Question: I have this simple problem. I want my navigation to stay on top. I know that the codes should be:
'''
position: fixed;
top: 0;
left: 0;
'''
But the problem is,whenever I'm inserting it in the dev mode(where I write the codes), it doesn't change, but in the inspect element, it is working. The question is what am I supposed to use(class name or id or whatever you suggest) so that I can edit the code.
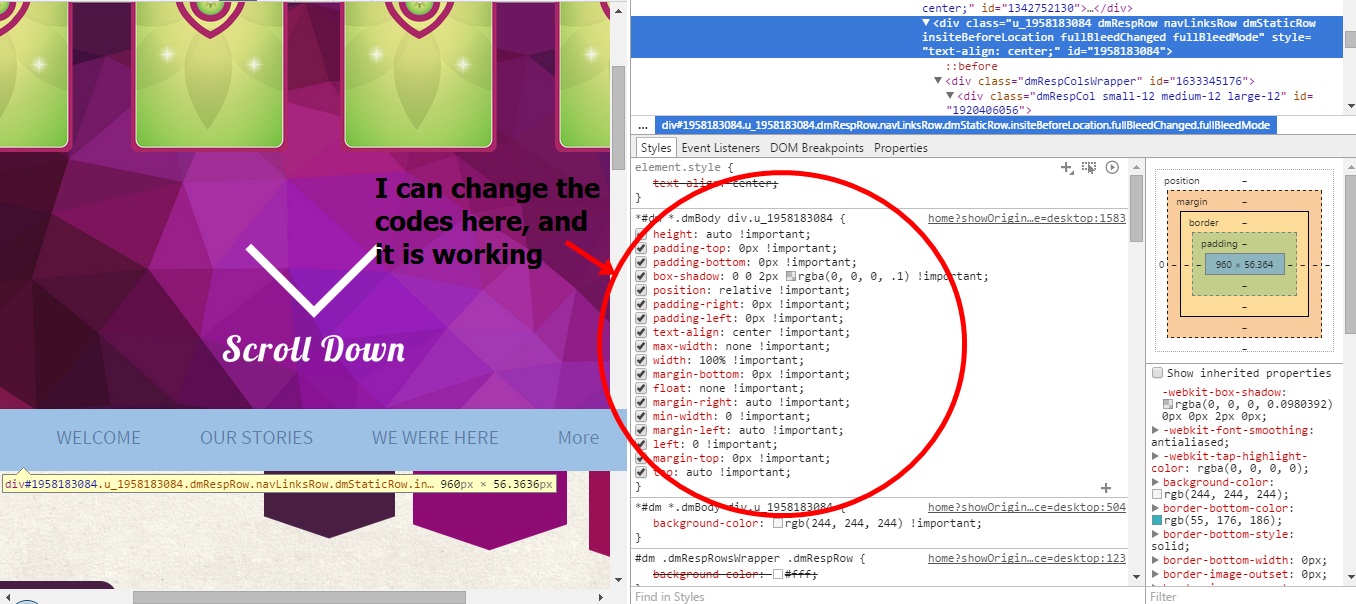
Answer: although your question is not fully clear to me, I think this answers your question:
give your nav bar an id in HTML:
'''
<div id='nav-bar'></div> <!-- or <navigation> or <header> or whatever -->
'''
In CSS
'''
#nav-bar {
position: fixed;
top: 0;
left: 0;
}
'''